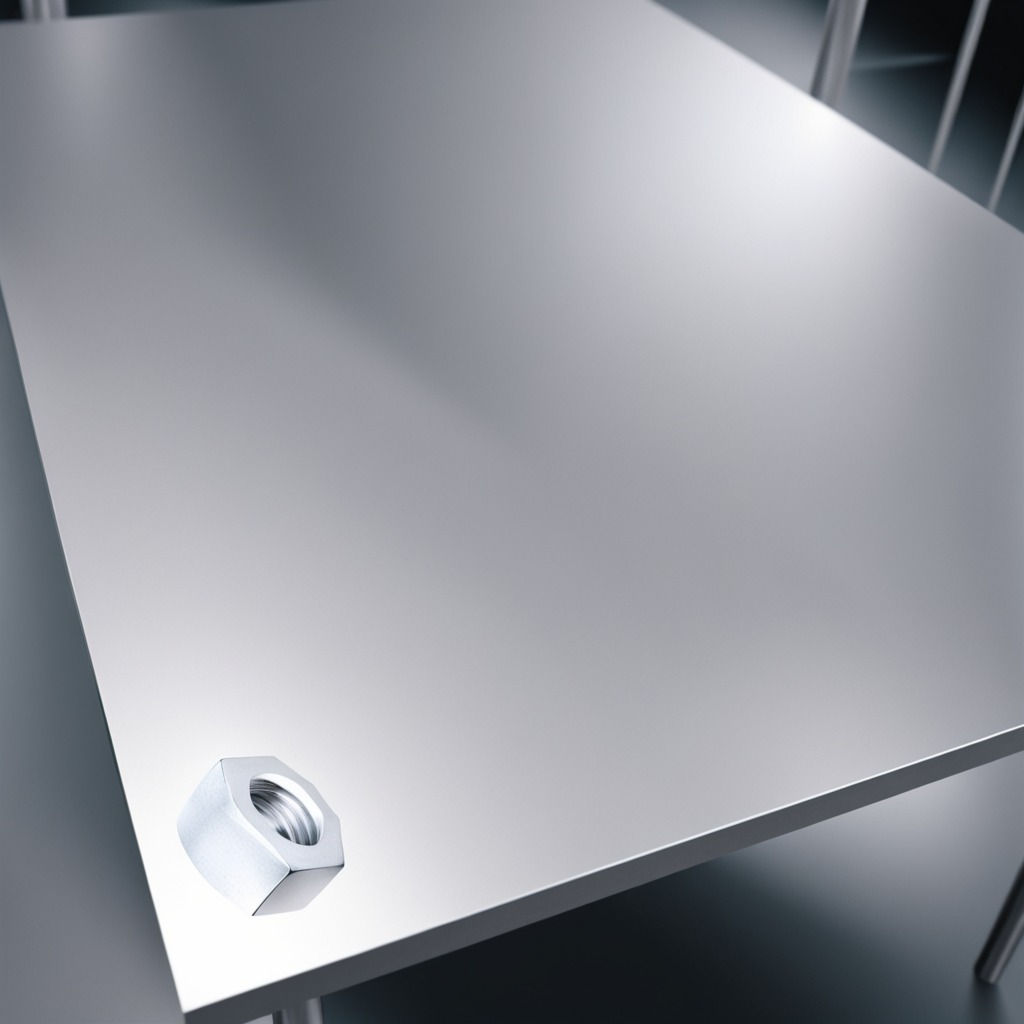
A metal nut is lying on the stainless steel table in a high-end prototyping lab.